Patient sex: F
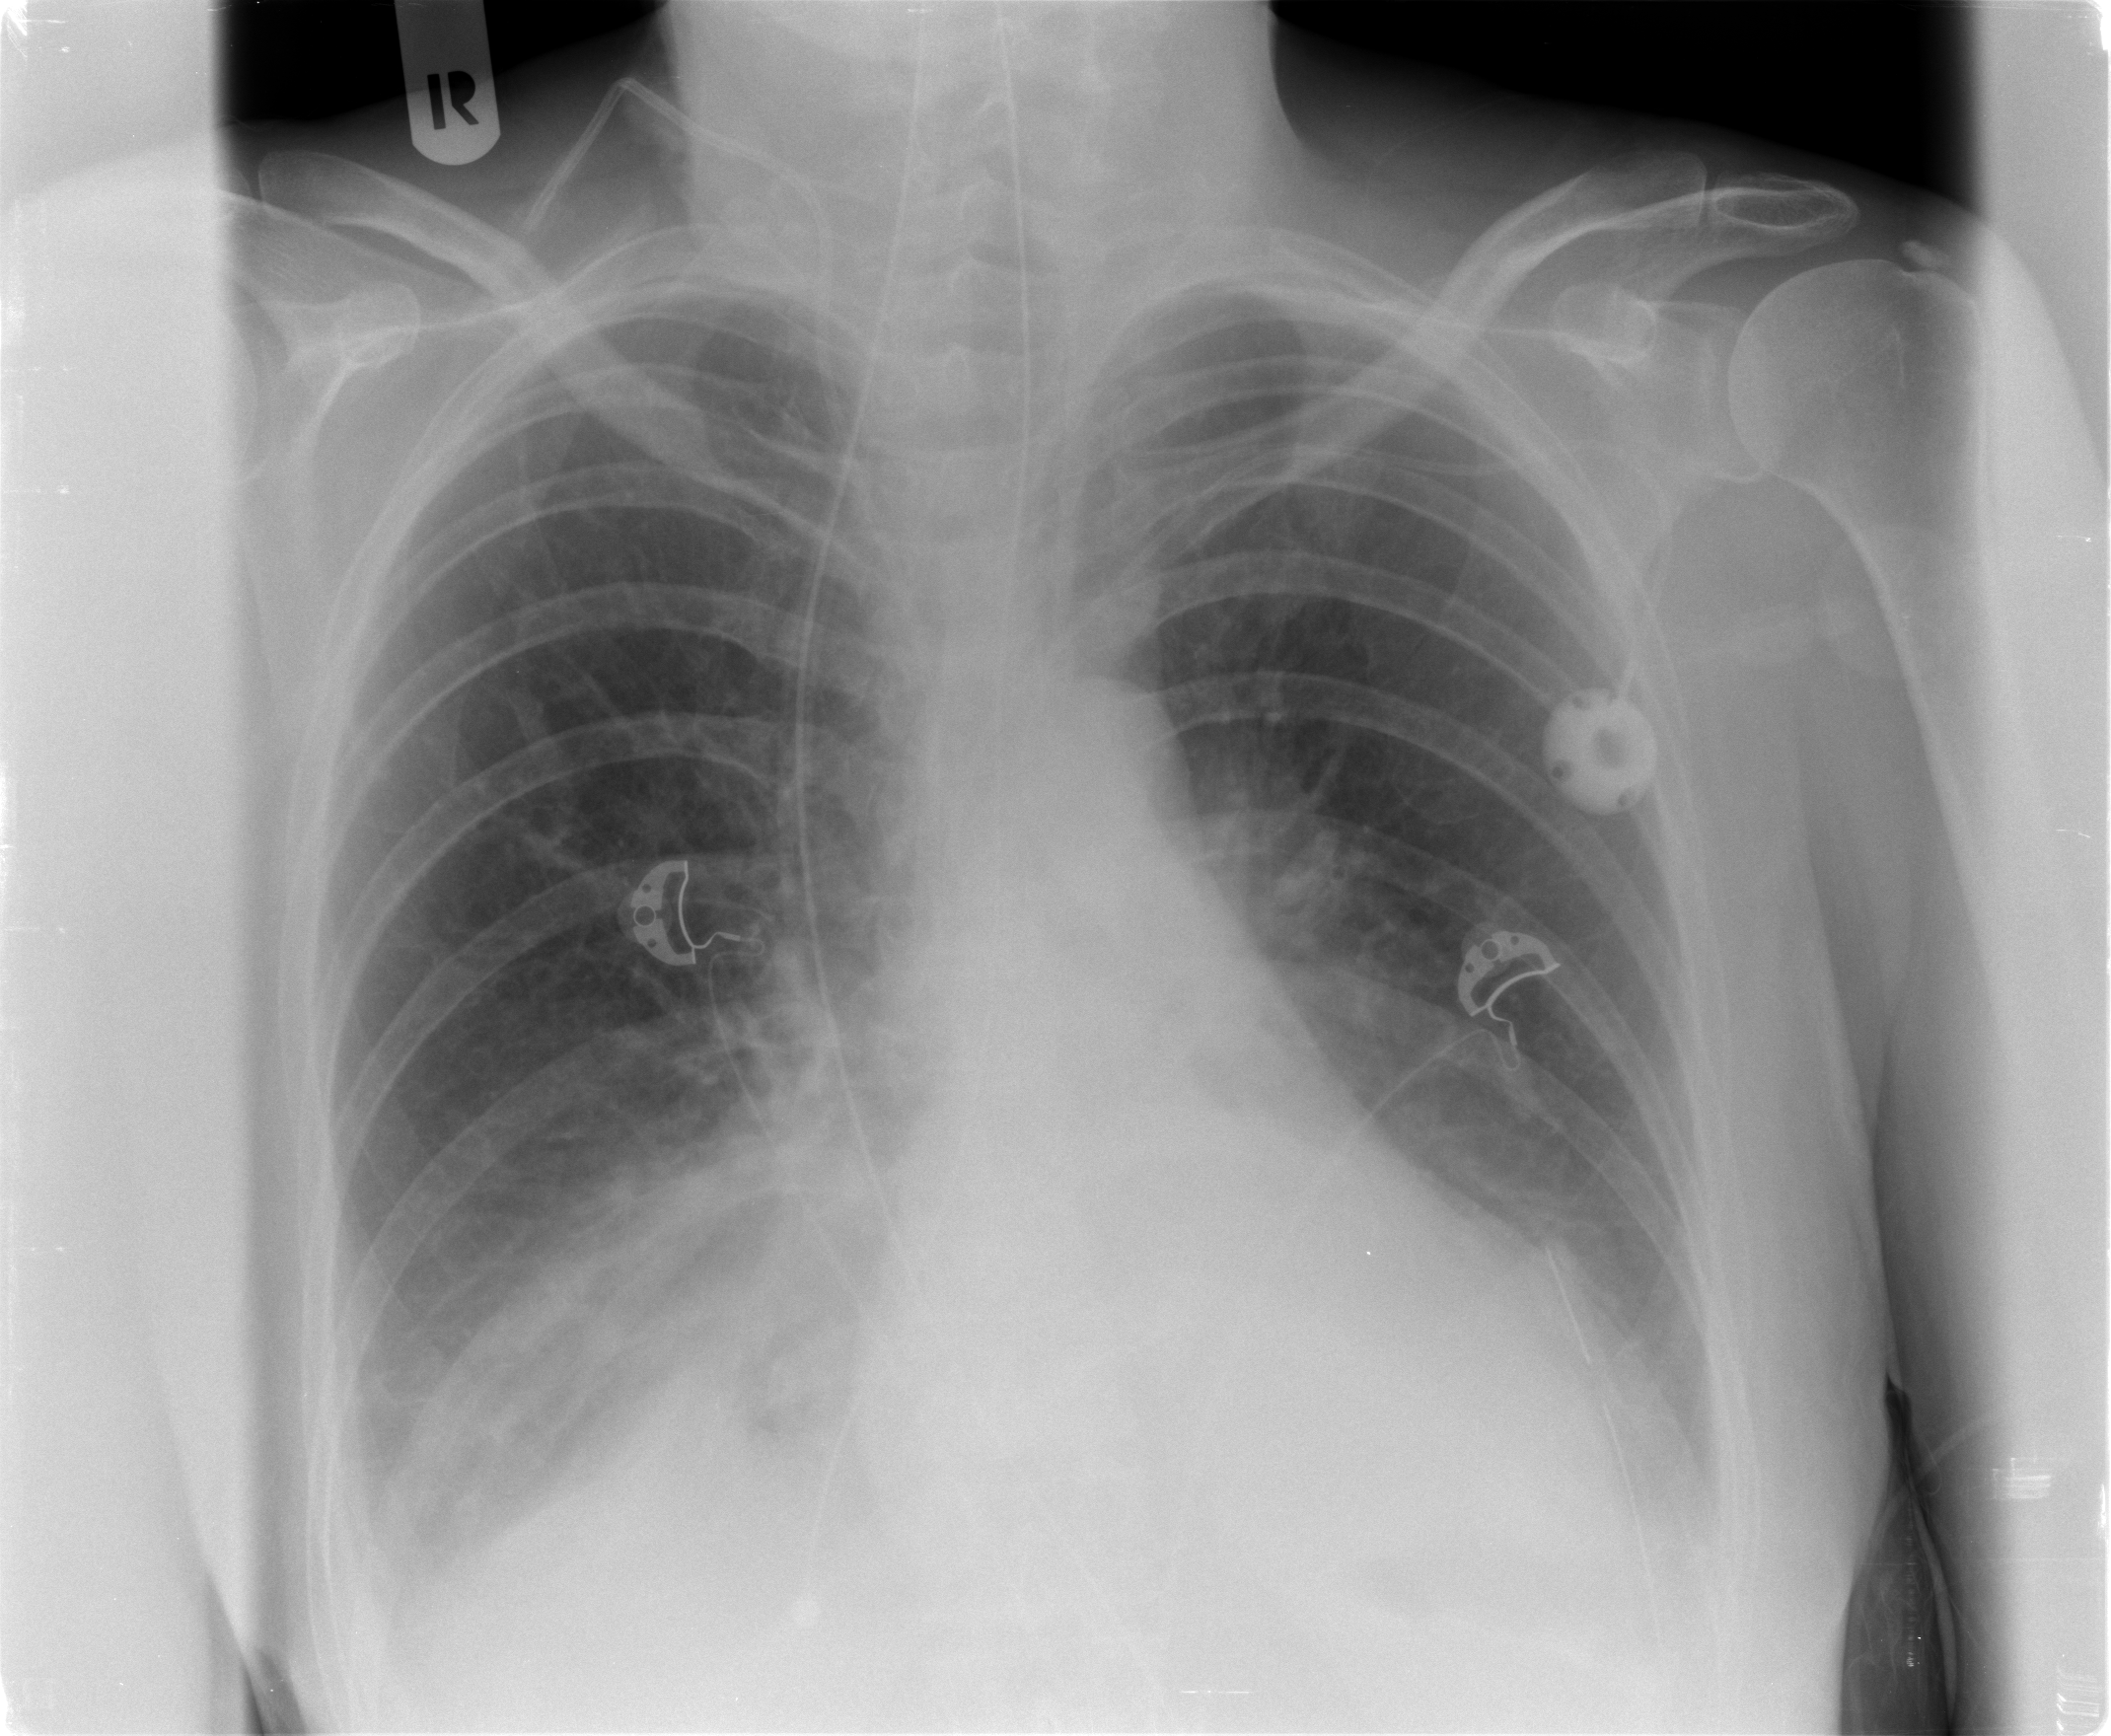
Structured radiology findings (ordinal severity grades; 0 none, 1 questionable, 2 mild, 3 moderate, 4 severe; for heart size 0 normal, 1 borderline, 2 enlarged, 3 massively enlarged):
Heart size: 0
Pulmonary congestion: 0
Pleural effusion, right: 1
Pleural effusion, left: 0
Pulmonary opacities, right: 0
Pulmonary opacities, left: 0
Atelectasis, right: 2
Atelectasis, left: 0